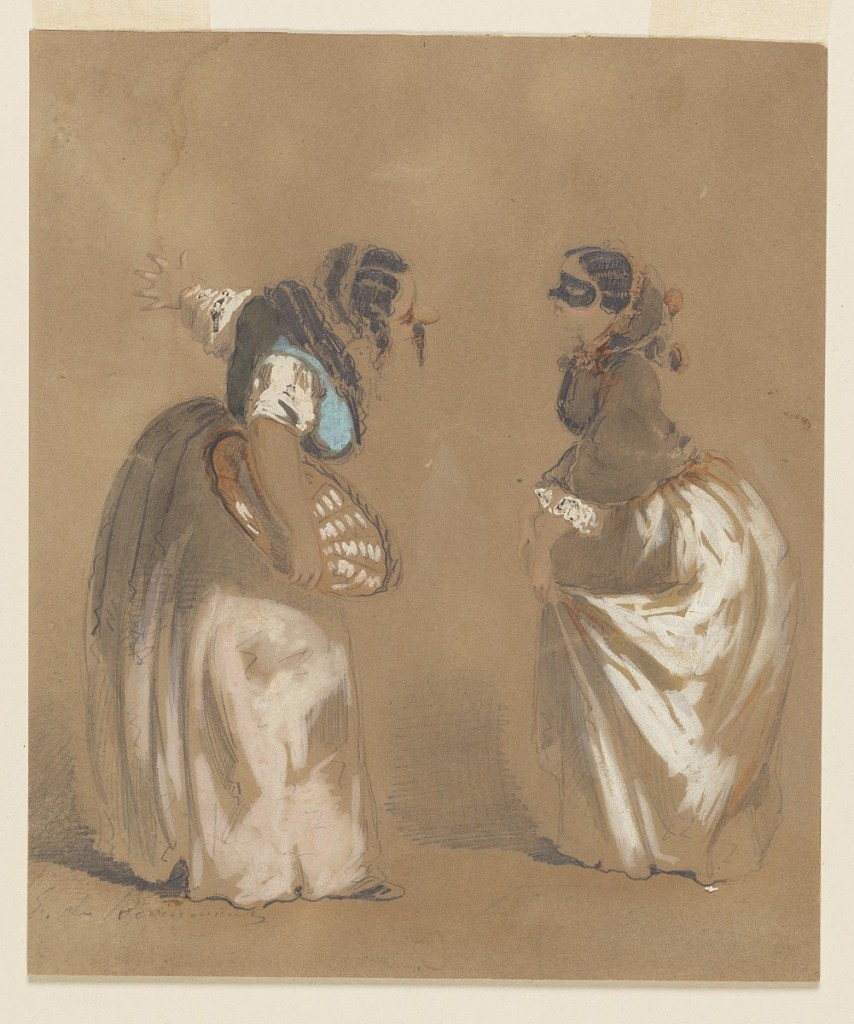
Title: Two Masked Ladies Bowing
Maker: Edouard de Beaumont, French, 1821 - 1888
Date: ca. 1860
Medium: Graphite, brush and white, blue gouache, red, grey watercolor on brown paper
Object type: Drawing
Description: Two women bowing to each other. One female figure wears a black mask, the other a false face with a long nose and moustache. Woman on left wears a pinkish-tan skirt and blue blouse; woman on right wears a white skirt, tan jacket and hood.